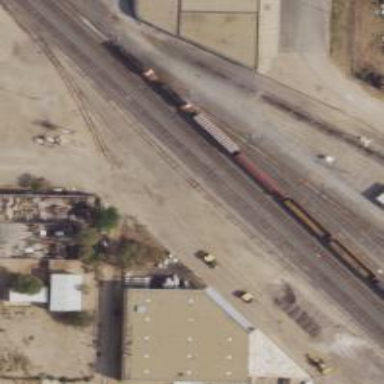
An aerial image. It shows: Railway yard in service.